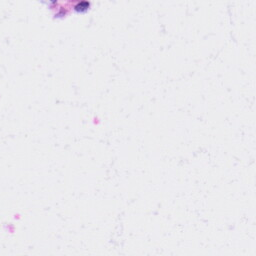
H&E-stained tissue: Liver